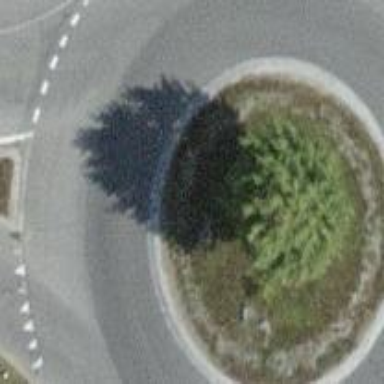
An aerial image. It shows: Primary highway intersecting roundabout.